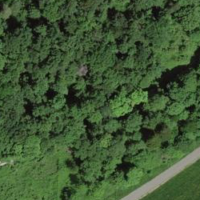
EUNIS habitat code: 41
Species observed at this site:
Veronica filiformis